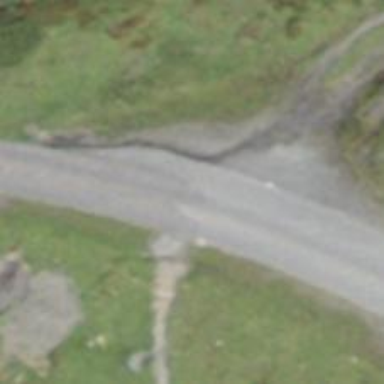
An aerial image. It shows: Passing place on the road.